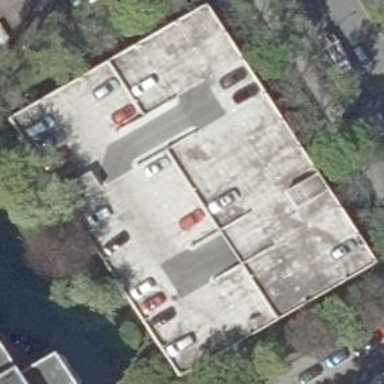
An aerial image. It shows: Multi-storey parking building.